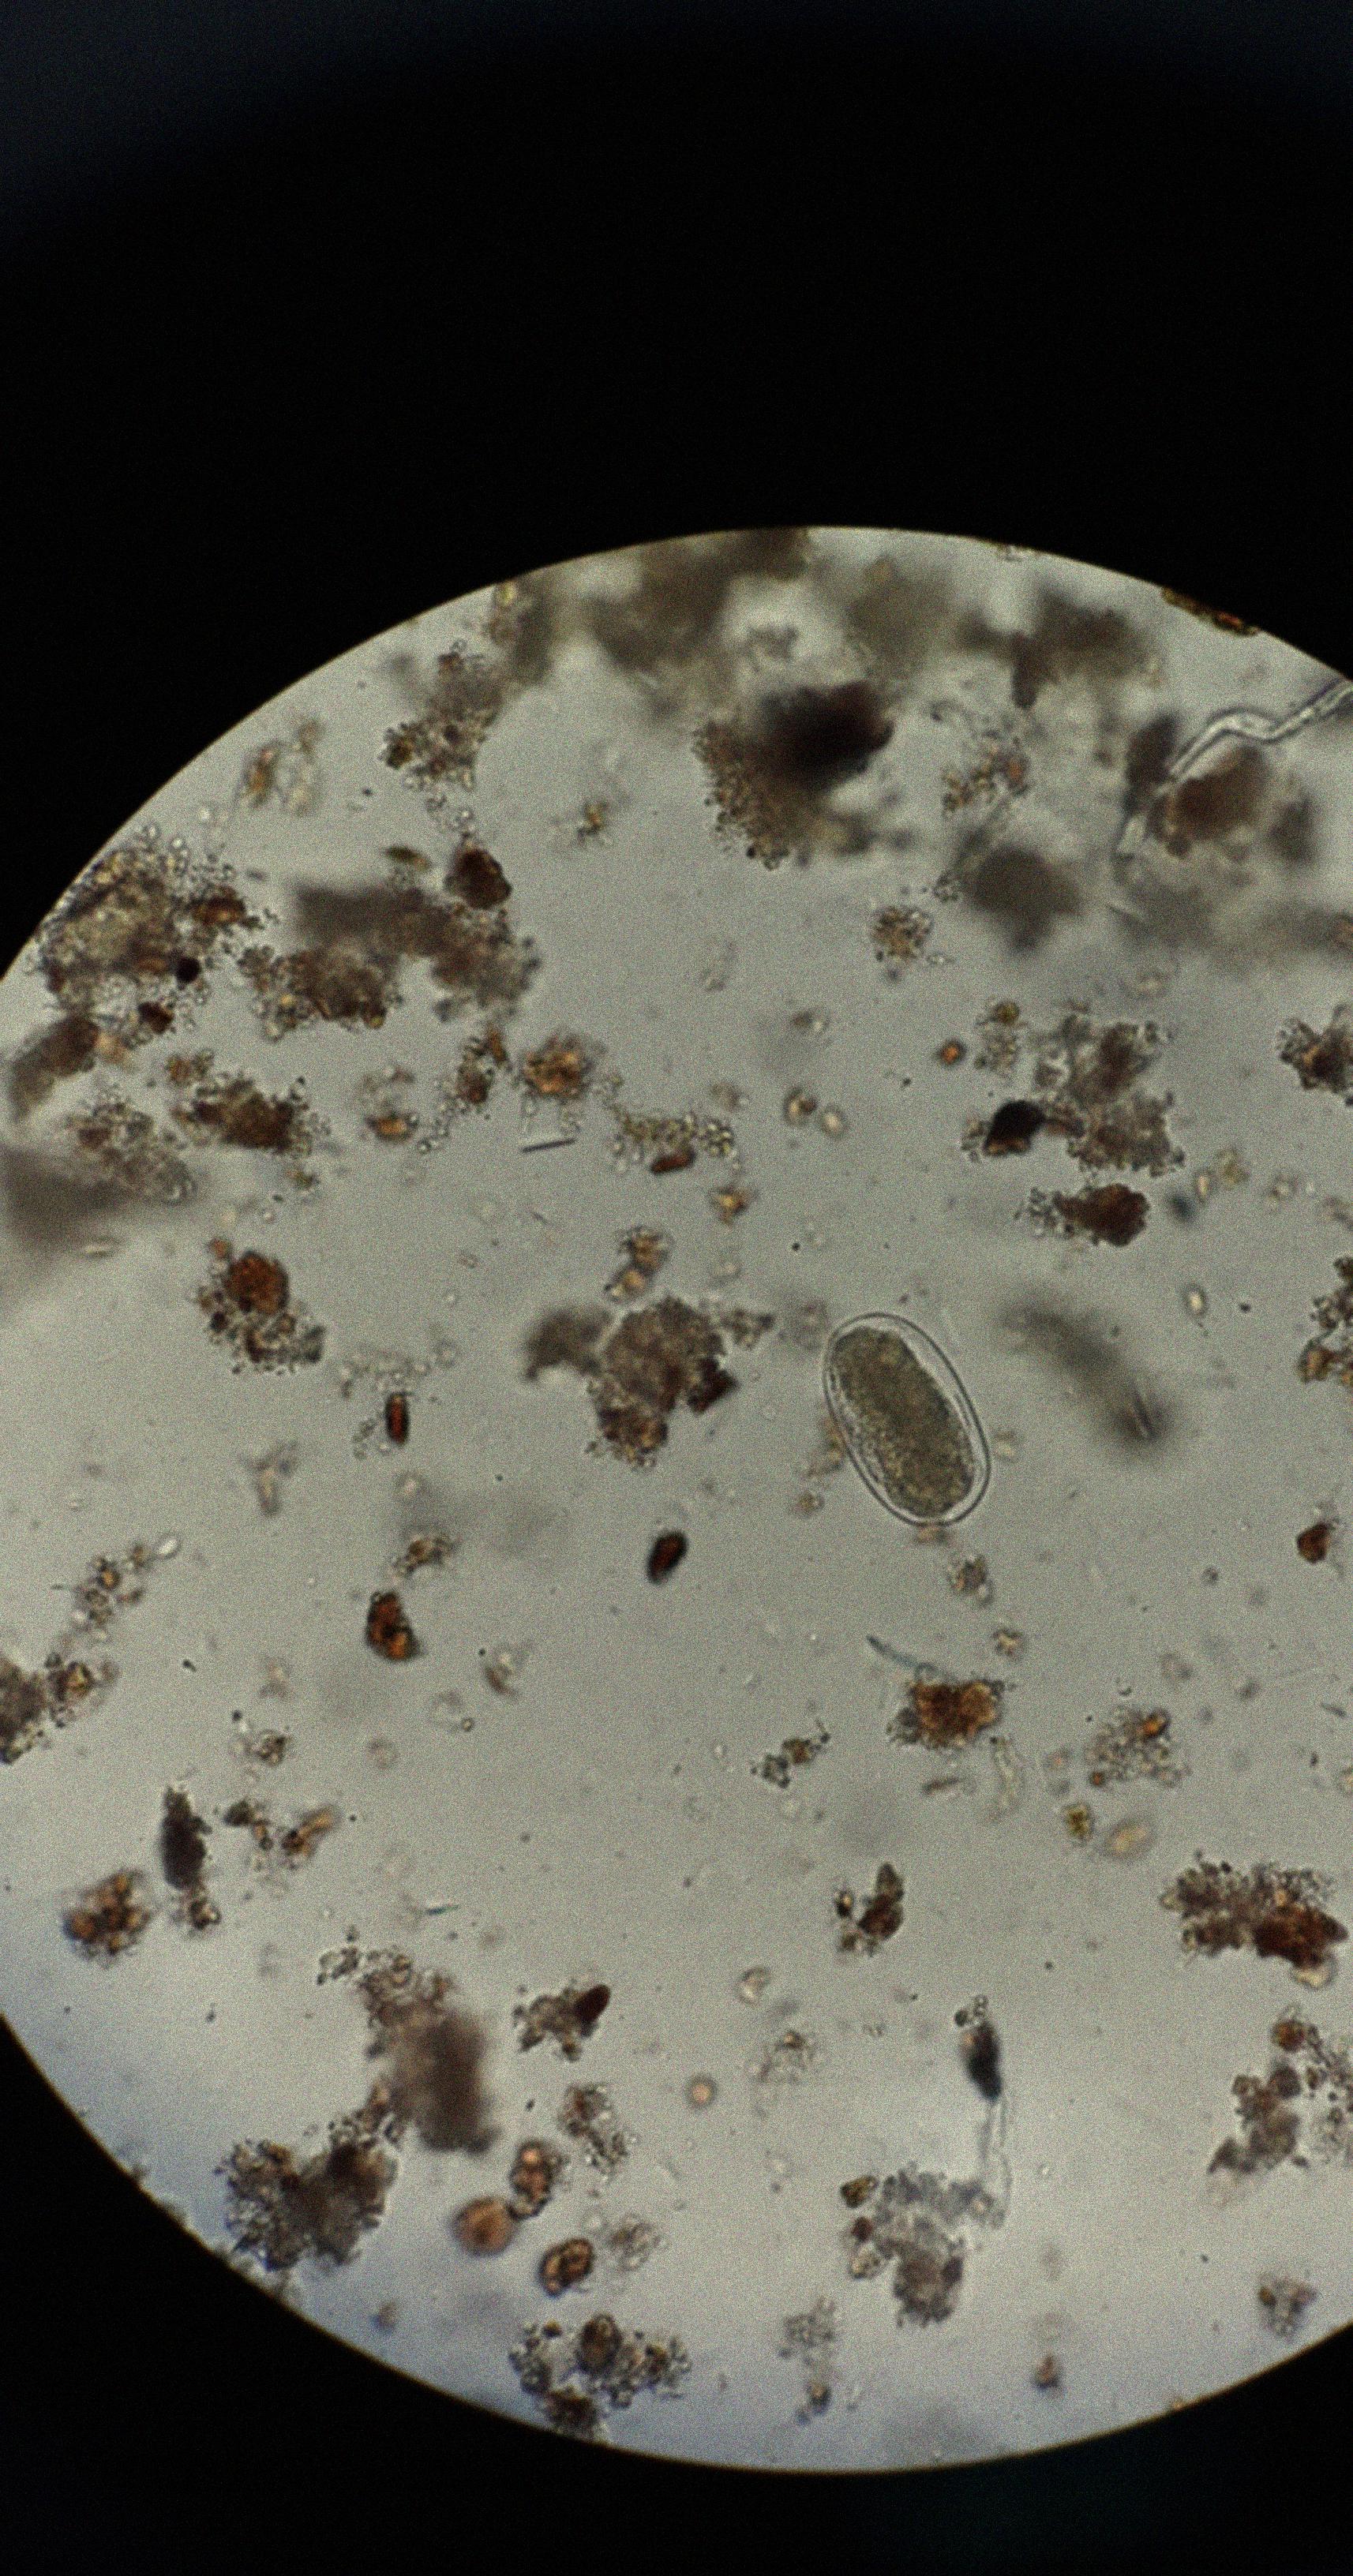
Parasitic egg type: Hookworm egg